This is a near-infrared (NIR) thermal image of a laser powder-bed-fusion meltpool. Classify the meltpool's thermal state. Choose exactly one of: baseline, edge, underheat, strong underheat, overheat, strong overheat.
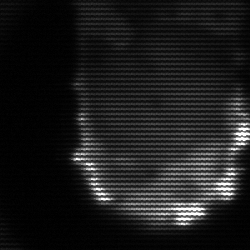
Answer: baseline